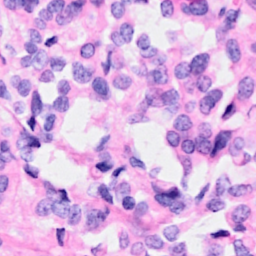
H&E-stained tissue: Breast